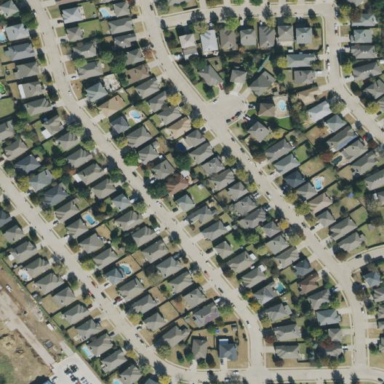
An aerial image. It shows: Residential area consisting of single-family homes.